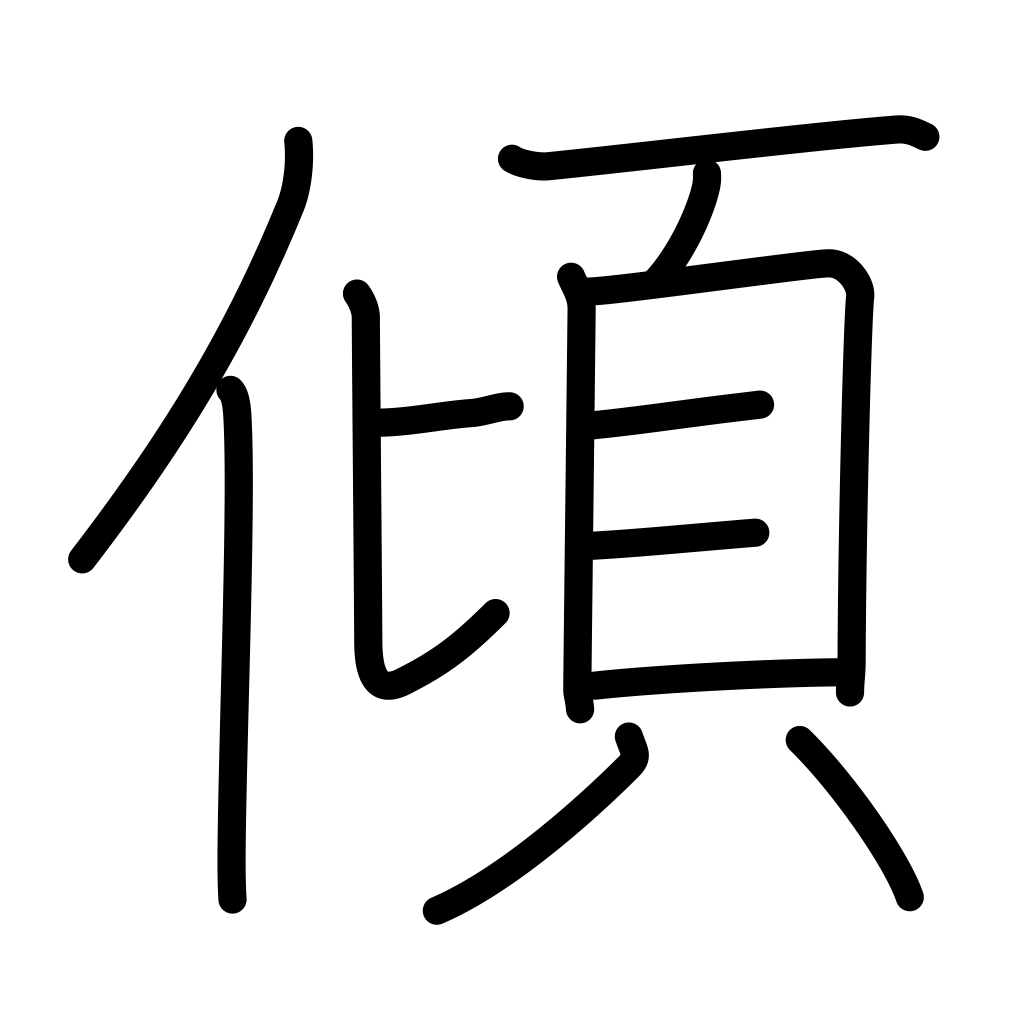
Meaning: lean, incline, tilt, trend, wane, sink, ruin, bias